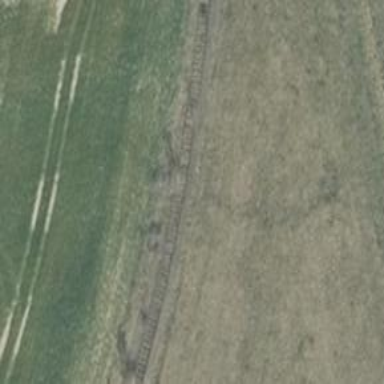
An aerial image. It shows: Disused railway spur line.